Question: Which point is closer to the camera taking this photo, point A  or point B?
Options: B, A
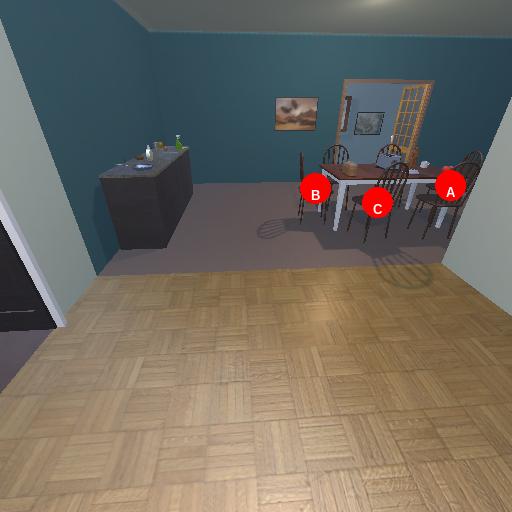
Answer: B